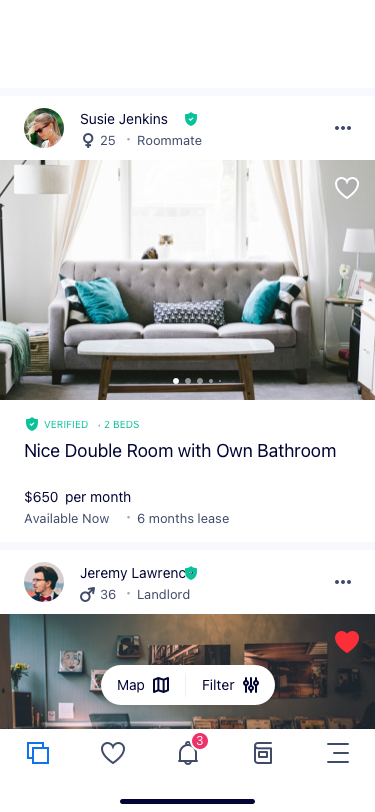
Text in this UI design:
Nice Double Room with Own Bathroom
$650
per month
Map
Filter